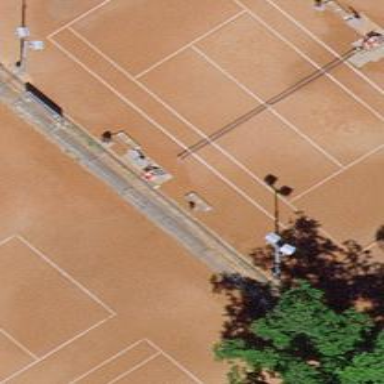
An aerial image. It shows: Sandy tennis court.